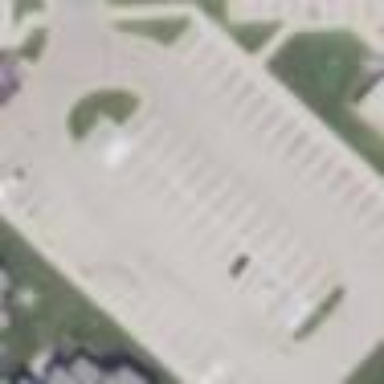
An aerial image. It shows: Road serving as parking aisle.